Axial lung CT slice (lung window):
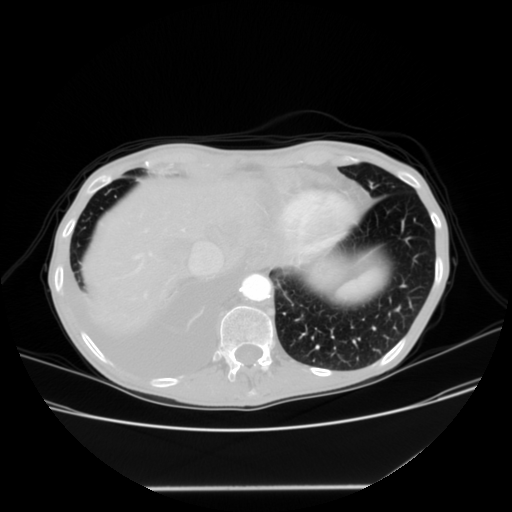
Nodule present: no